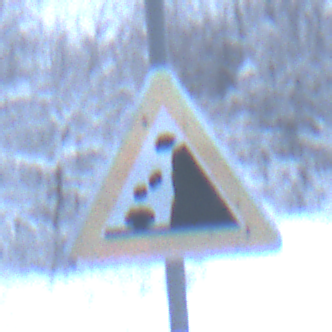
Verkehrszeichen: SteinschlagRechts
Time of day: Midday
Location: Outdoor (Nature)
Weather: Overcast
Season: Winter
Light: Natural